Field crop: maize
Growth stage: 1
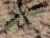
Species: atriplex